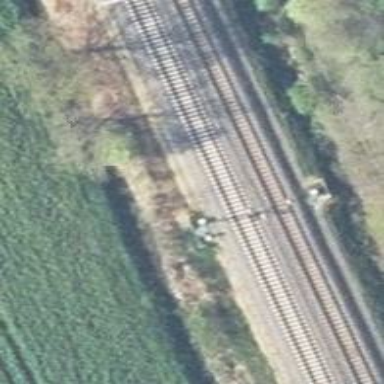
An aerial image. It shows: Railway signal.